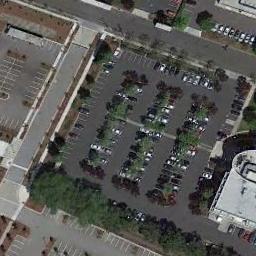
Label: parking_lot